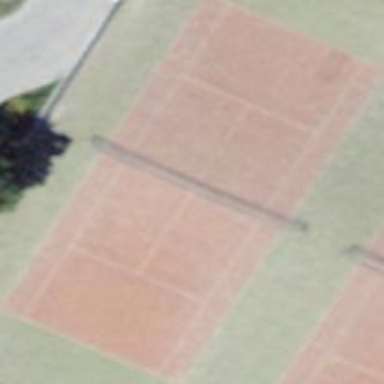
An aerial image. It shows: Tennis court on pitch designated for leisure land.